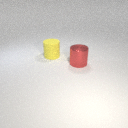
large red metal cylinder in front of large yellow rubber cylinder